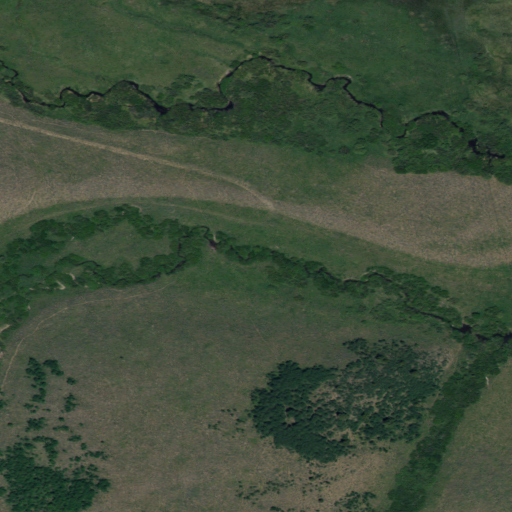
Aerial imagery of valley in Idaho named Alex Draw containing shrub, grassland, woody wetlands, herbaceous wetlands, and evergreen forest